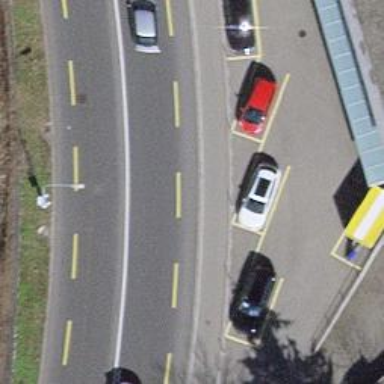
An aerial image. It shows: Secondary road with asphalt surface.  It has trolley wires and lane for bicycles on both sides.